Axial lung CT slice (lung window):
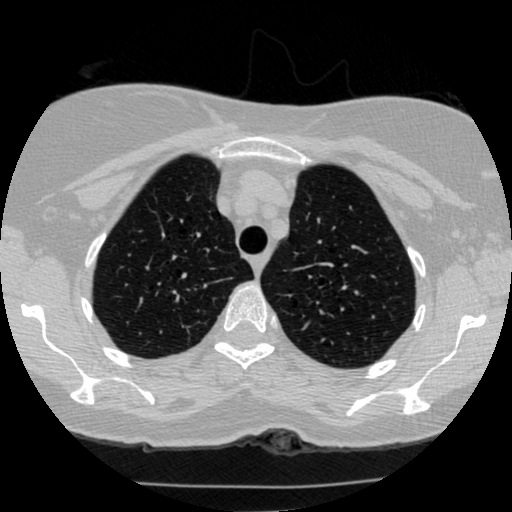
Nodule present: no